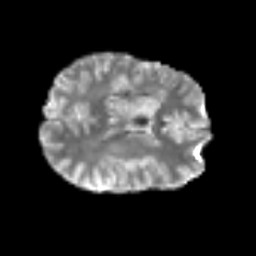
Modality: T2w
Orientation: axial
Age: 40
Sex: female
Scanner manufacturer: siemens
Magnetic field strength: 3 T
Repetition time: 6.1 s
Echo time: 0.101 s